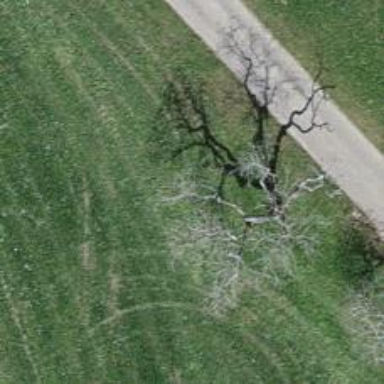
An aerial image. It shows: Single tag "natural: tree."